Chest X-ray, PA view. Patient: 74 years old, sex M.
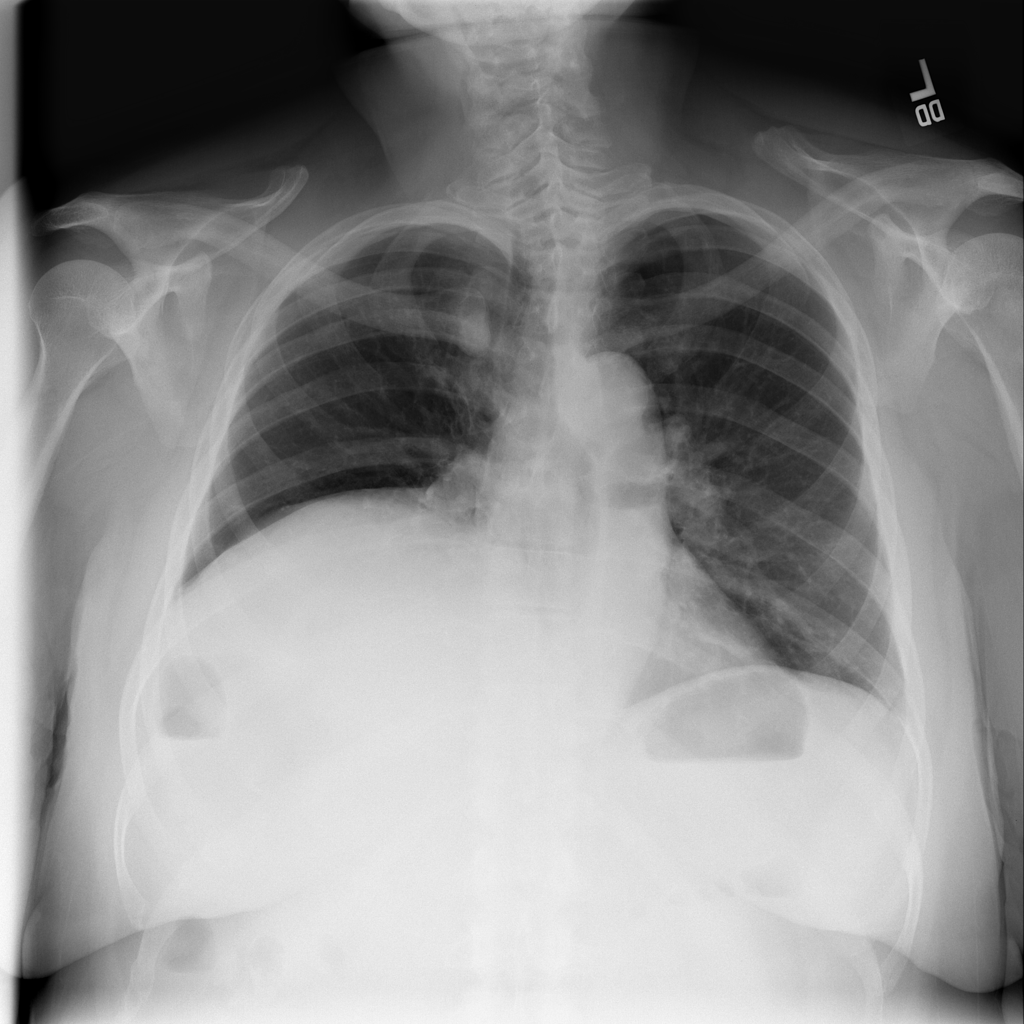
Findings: No Finding